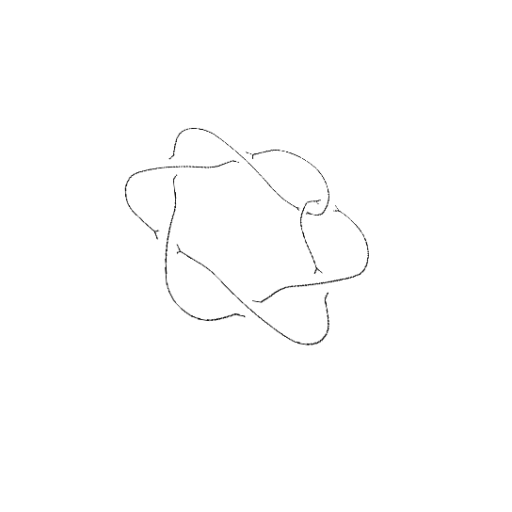
Crossing number: 7